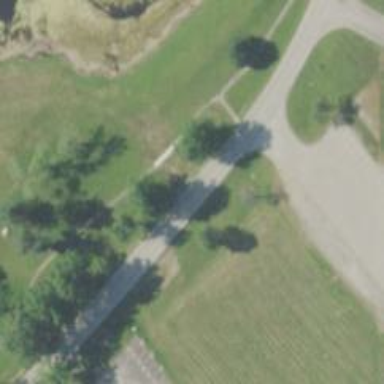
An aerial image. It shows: Footway along the road.